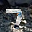
Label: 7